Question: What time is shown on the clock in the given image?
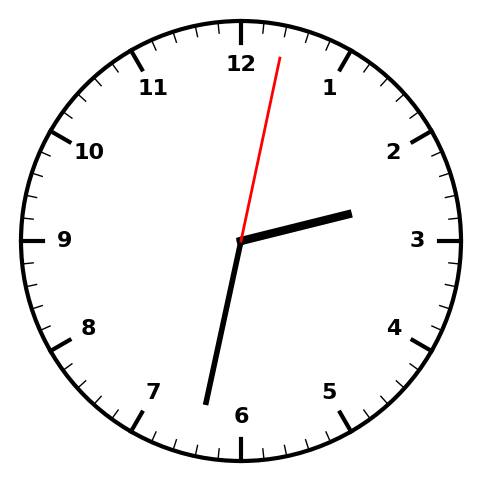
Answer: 02:32:02